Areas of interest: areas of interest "Post Office"
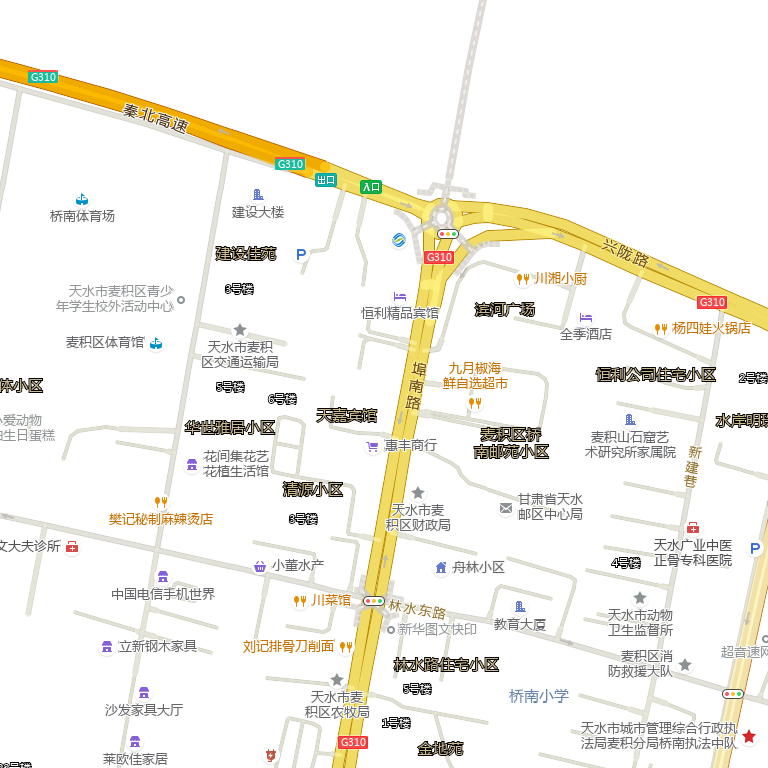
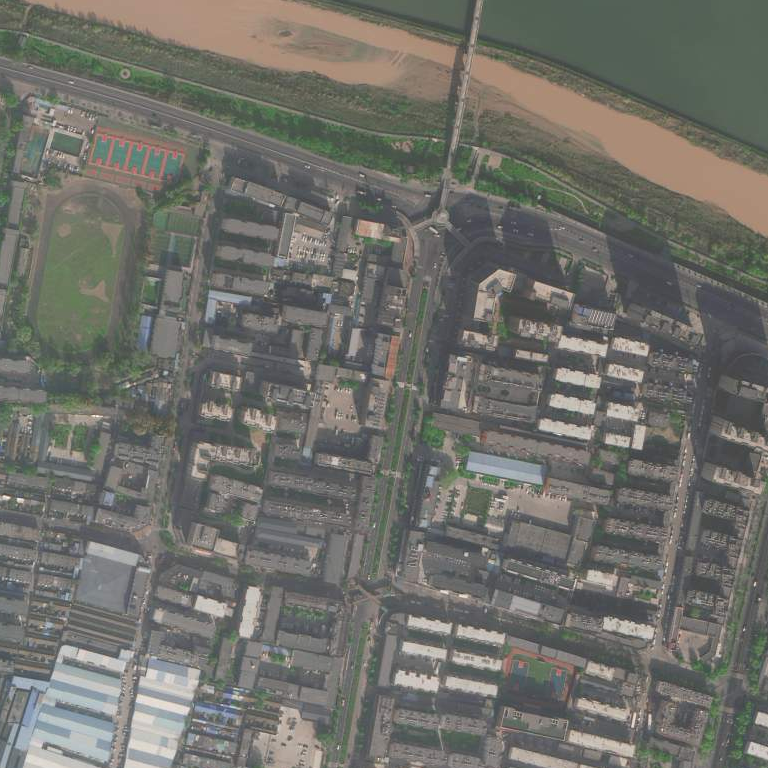